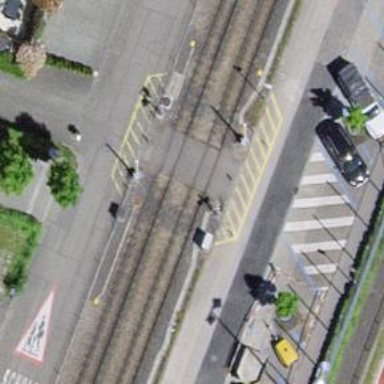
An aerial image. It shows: Railway crossing.